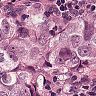
Metastatic tissue present: yes